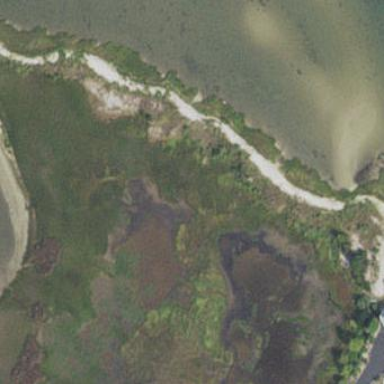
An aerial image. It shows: Natural area covered with sand.